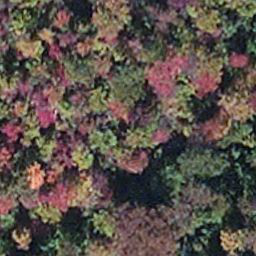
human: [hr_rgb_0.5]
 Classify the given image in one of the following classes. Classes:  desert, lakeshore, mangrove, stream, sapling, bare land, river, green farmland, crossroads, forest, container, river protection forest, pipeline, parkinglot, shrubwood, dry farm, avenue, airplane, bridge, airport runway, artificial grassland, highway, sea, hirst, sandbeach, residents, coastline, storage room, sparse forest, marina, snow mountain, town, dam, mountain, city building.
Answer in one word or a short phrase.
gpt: mangrove